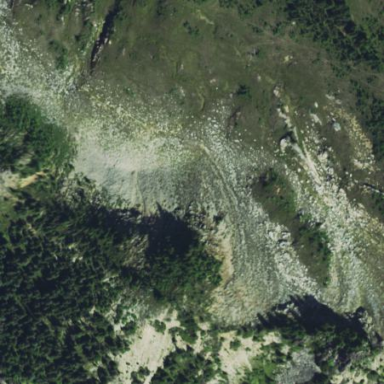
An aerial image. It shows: Natural scree.